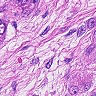
Metastatic tissue present: yes